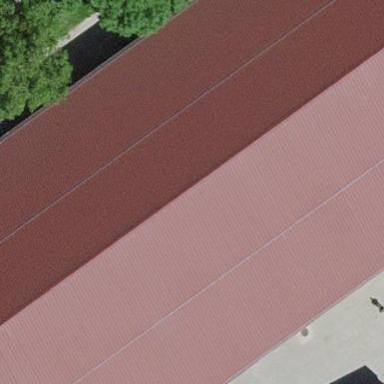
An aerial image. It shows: Stable building.